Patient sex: M
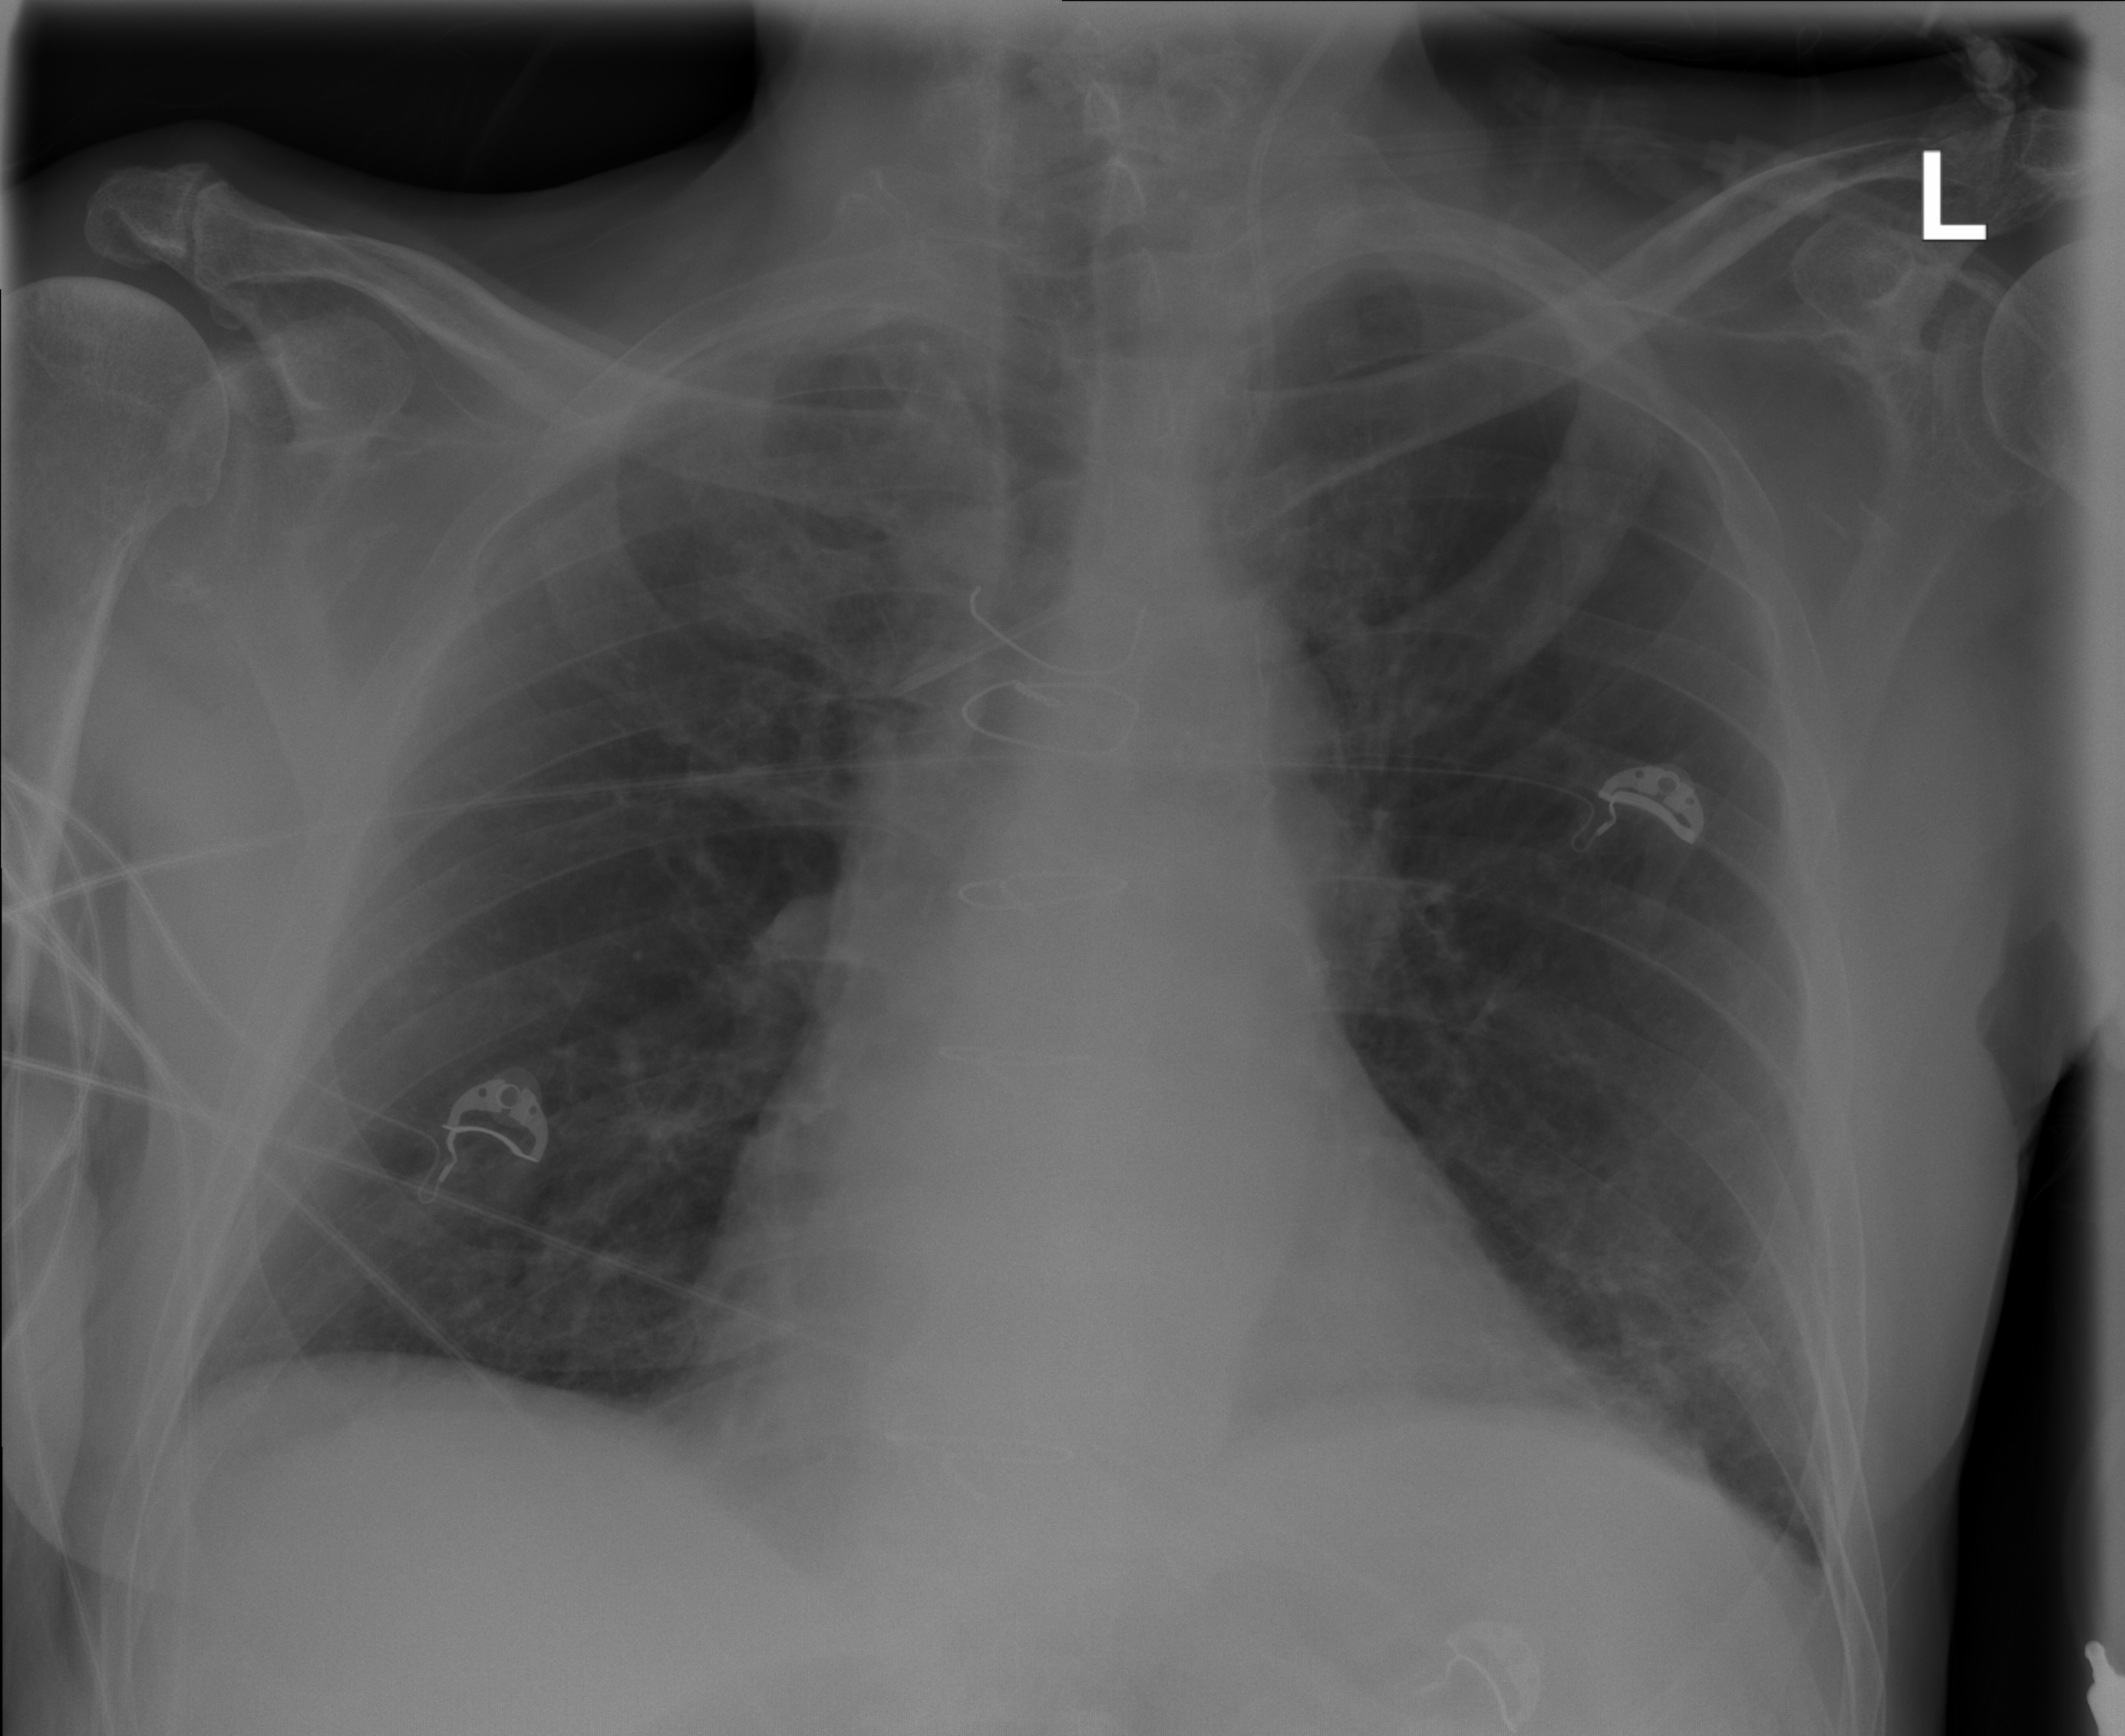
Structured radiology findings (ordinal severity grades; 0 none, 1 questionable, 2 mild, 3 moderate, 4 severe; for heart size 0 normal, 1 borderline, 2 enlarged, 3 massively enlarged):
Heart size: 0
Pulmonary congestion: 0
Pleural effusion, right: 0
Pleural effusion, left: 0
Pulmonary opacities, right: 0
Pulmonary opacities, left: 0
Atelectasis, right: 1
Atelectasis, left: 1